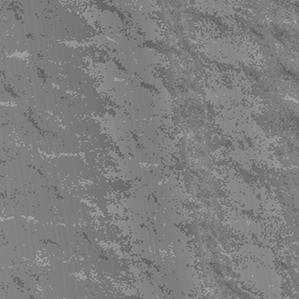
Label: frost